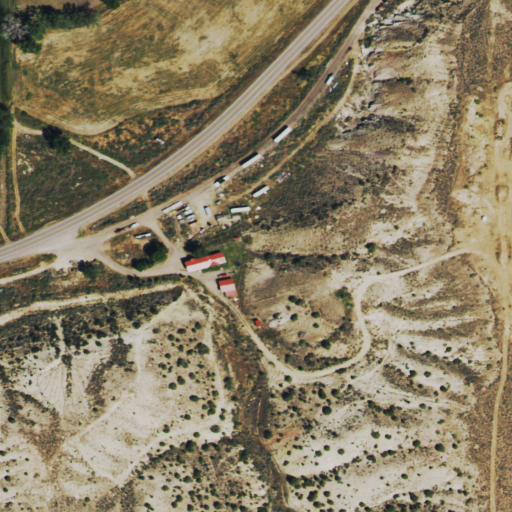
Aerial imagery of valley in Colorado named Spring Gulch containing shrub, evergreen forest, open development, low intensity development, woody wetlands, pasture, medium intensity development, and grassland